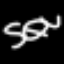
Label: squiggle